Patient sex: M
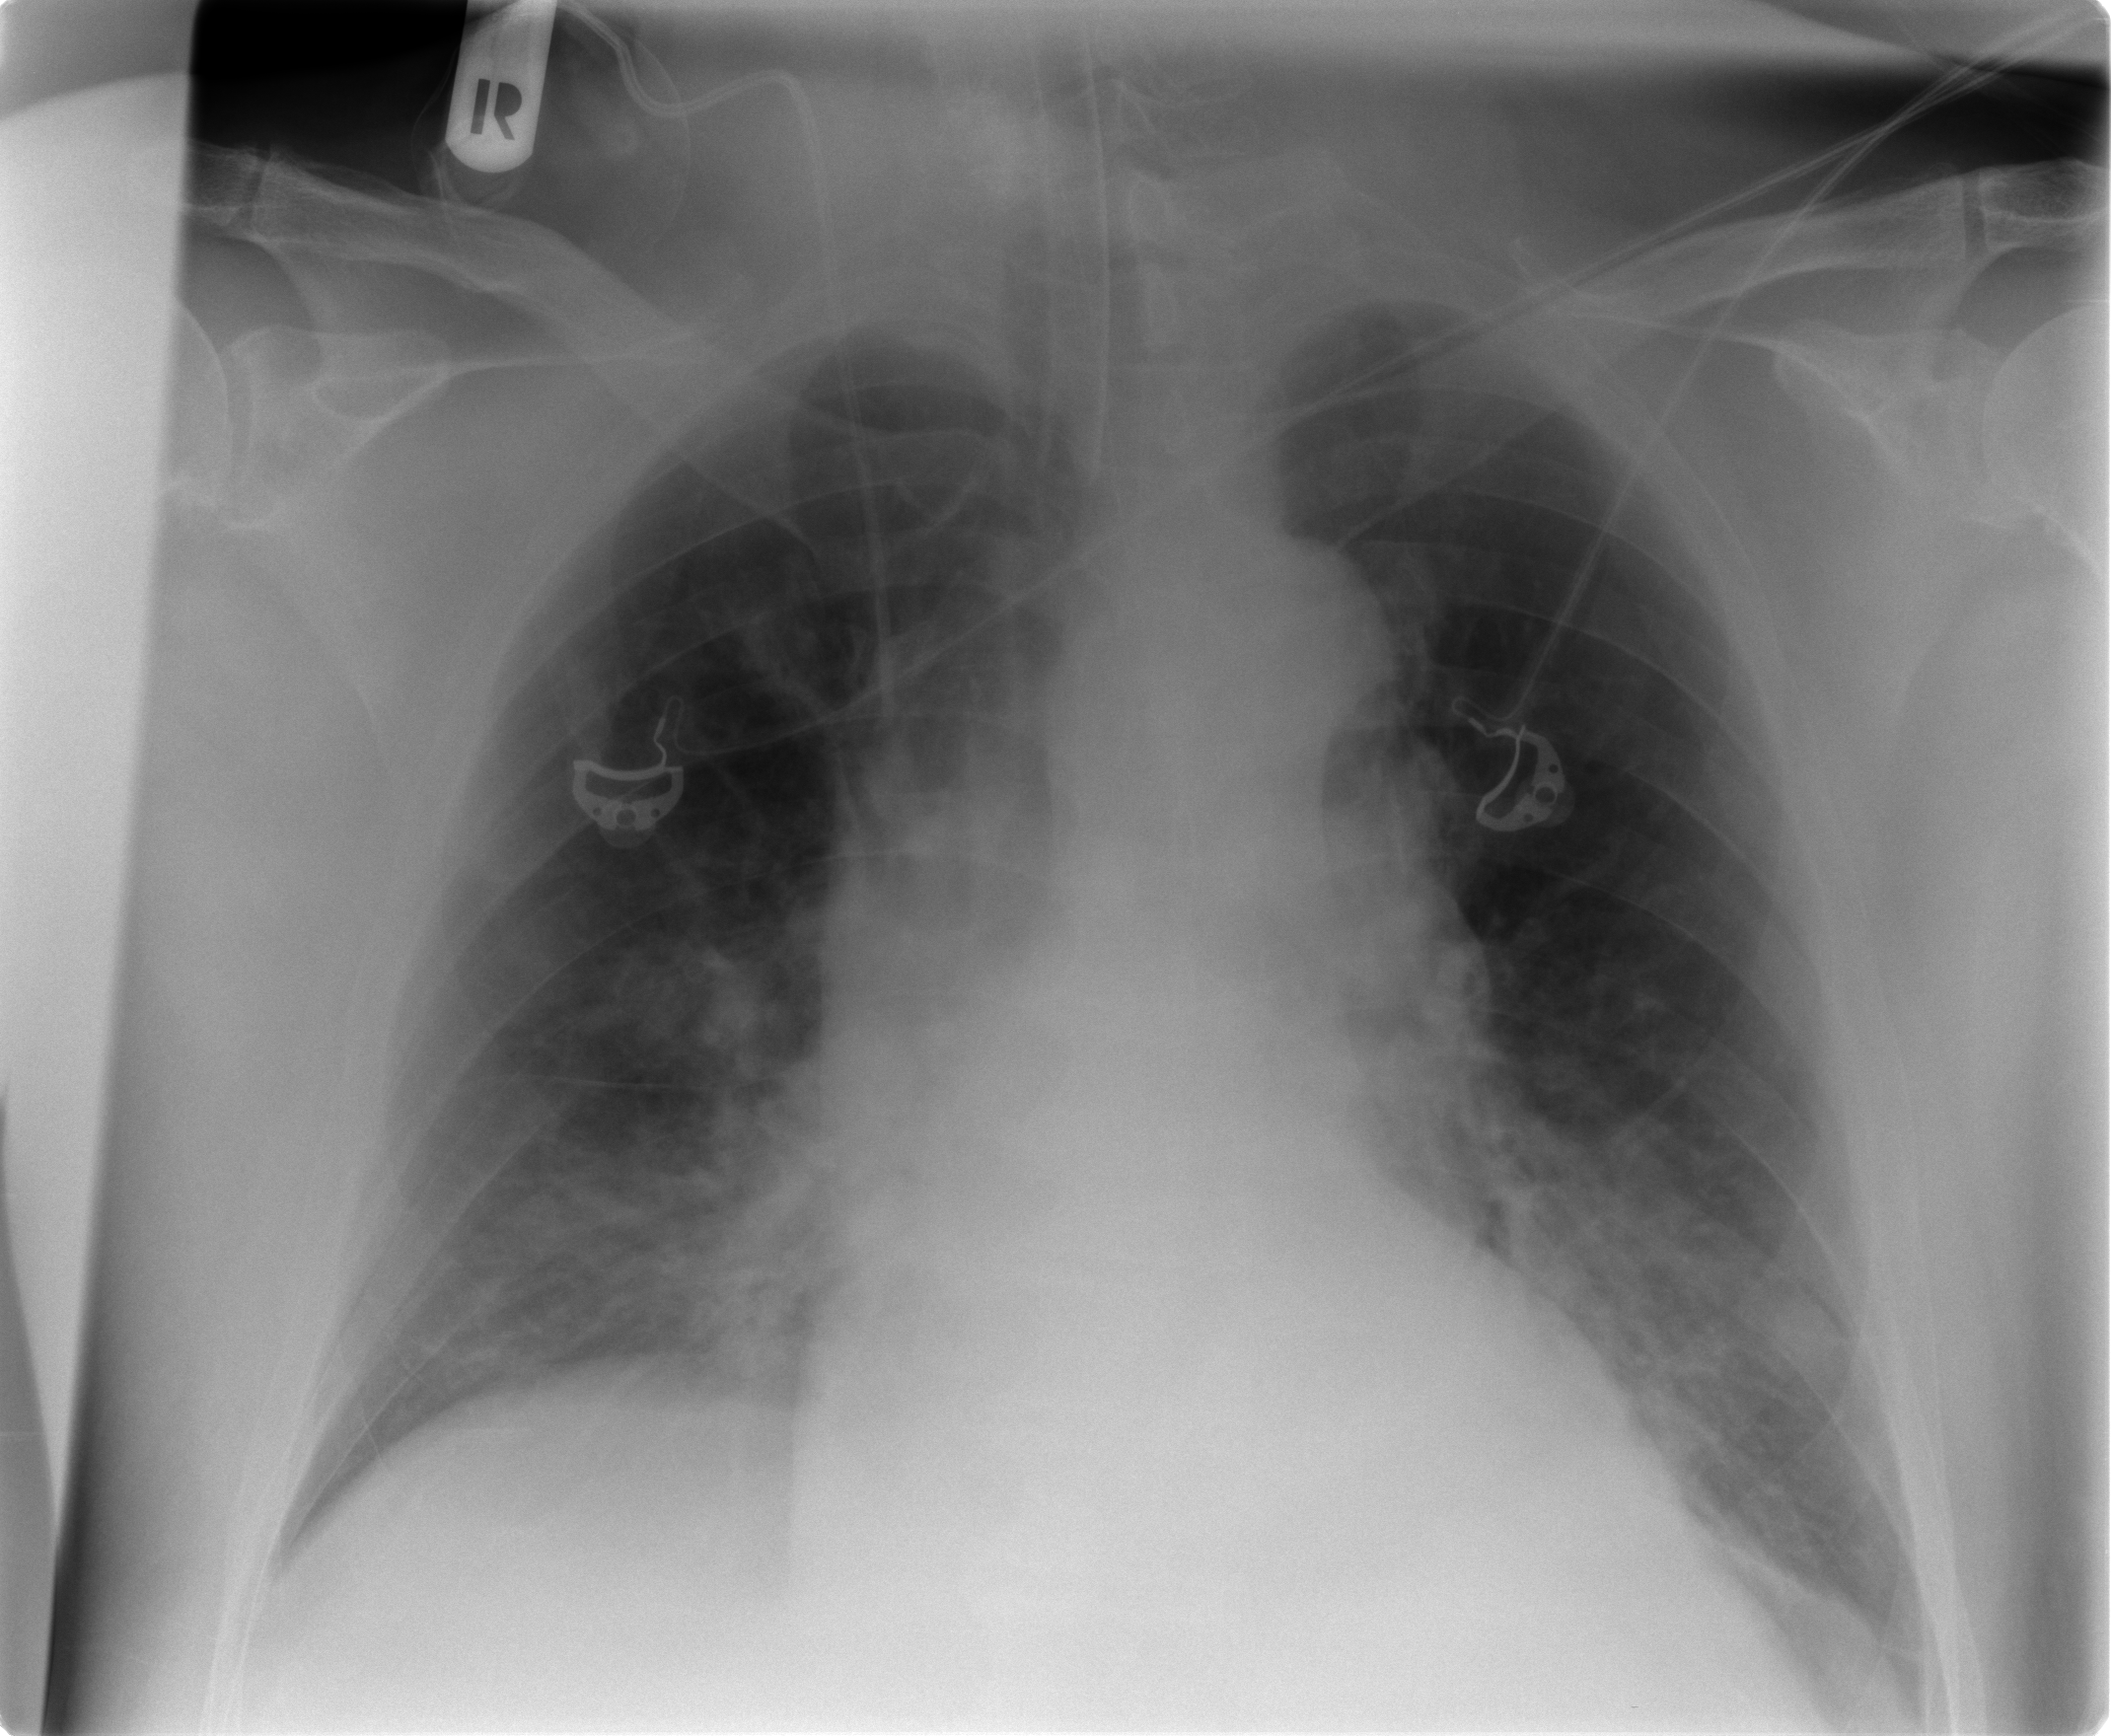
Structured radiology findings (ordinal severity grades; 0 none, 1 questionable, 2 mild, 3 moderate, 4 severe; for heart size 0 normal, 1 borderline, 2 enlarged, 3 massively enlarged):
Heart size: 2
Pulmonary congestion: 2
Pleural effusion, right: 0
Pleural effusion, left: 0
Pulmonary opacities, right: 2
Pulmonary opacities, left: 2
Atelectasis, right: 2
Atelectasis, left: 2